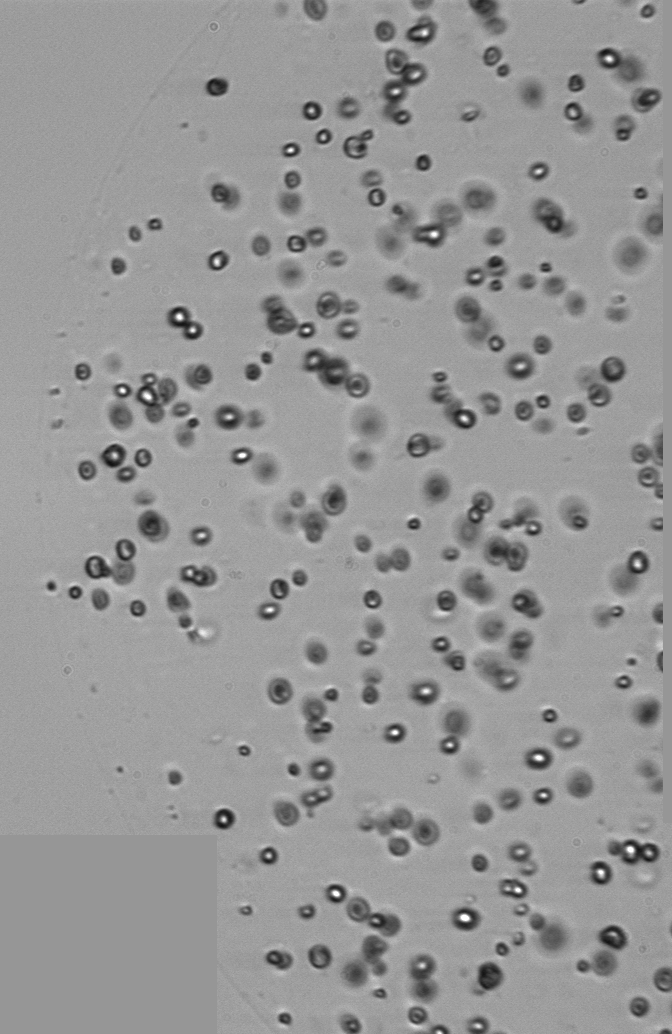
Label: Phaeocystis